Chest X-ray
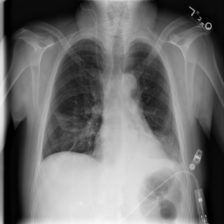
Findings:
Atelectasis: positive
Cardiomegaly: negative
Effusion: negative
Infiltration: negative
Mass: negative
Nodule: negative
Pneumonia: negative
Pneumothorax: negative
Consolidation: positive
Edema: negative
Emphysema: negative
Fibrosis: negative
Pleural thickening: negative
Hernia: negative